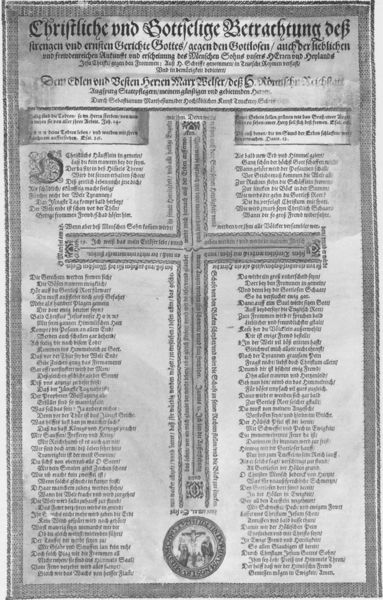
Titel: Christliche vnd Gottselige Betrachtung deß strengen vnd ernsten Gerichte Gottes
Standort: Wolfenbüttel
Institution: Herzog August Bibliothek
Schlagwörter: gott, weiß, grau, schwarz, ornament, bibel, johannes, rahmen, bild, feld, felder, kirche, renaissance, rund, holzschnitt, schrift, grafik, graphik, rand, inschrift, balken, betrachtung, buch, medaillon, kreuz, druck, druckgraphik, schnitt, schwarz-weiss, druckgrafik, stich, titel, seite, text, initiale, überschrift, stempel, gebet, buchdruck, heft, herzen, christus, jesus, kreuzigung, christlich, griechisch, gedicht, kruzifix, mönch, siegel, emblem, maria, kupferstich, glauben, christen, fraktur, sakral, verse, christentum, flugblatt, altdeutsch, lied, gebetbuch, und, latein, andachtsbild, frühe neuzeit, reformation, katholisch, majuskel, evangelium, evangeliar, vers, anrufung, bildttext, meditation, flattersatz, christliche, theologie, frakturschrift, barck, kreuzfoermig, gottselige betrachtung, gottselig, christliche und gottselige betrachtung, gottselige, initale, mitteldeutsch, edlen, mitteldeutsc, formsatz, betrachtung des